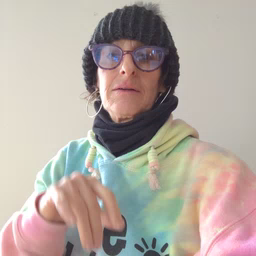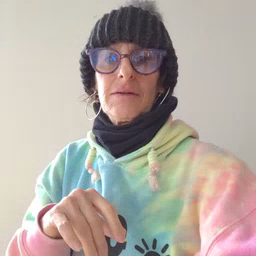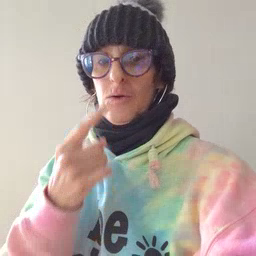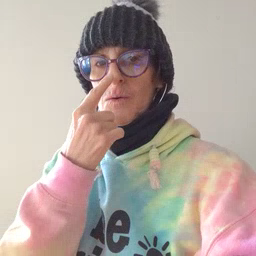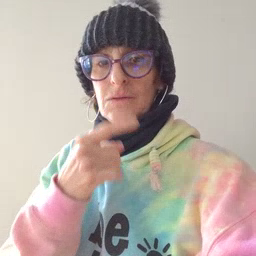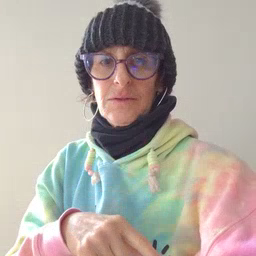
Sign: nose